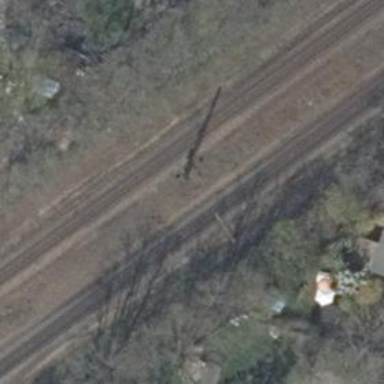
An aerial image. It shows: Milestone along the railway track with catenary mast.